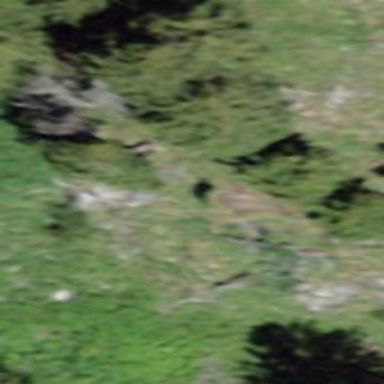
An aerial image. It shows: Needle-leaved woodland.